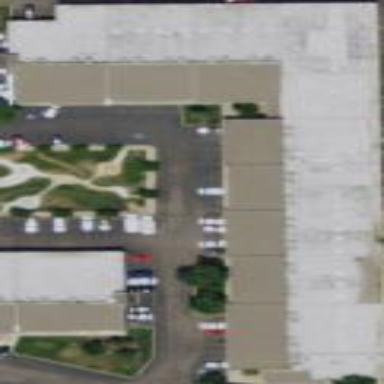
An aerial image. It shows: Commercial building.